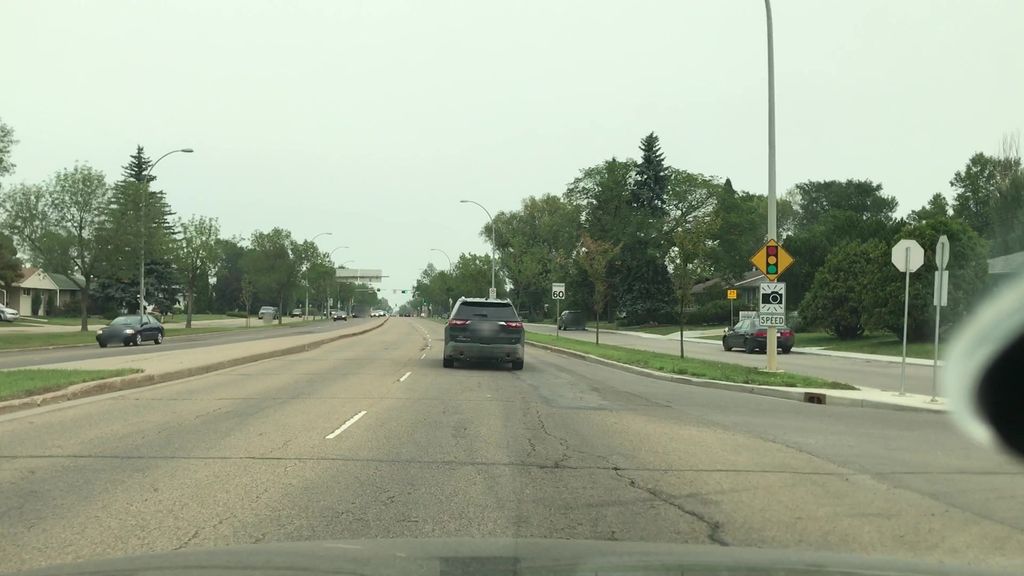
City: edmonton